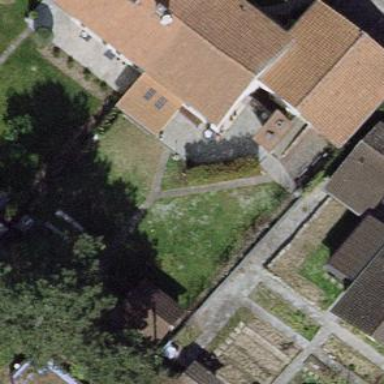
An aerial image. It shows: Garden surrounded by fence.